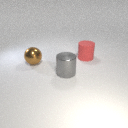
large red rubber cylinder behind large gray metal cylinder